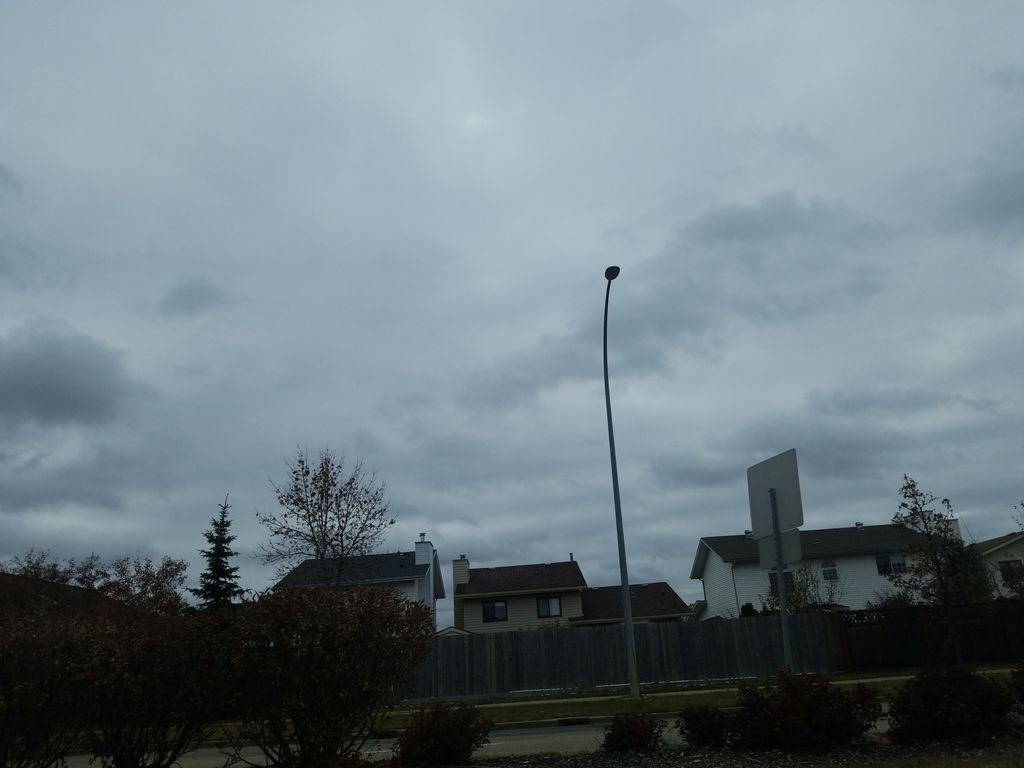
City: edmonton